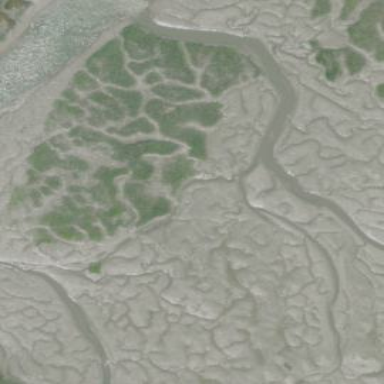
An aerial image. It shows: Wetland area with tidal influence.